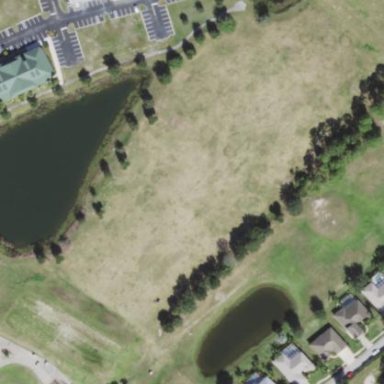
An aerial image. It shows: Grassy area used as driving range for golf.